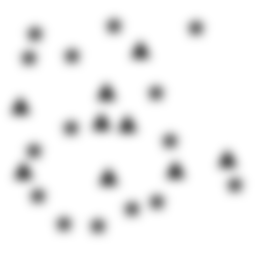
Squares: 0
Triangles: 9
Stars: 15
Total shapes: 24